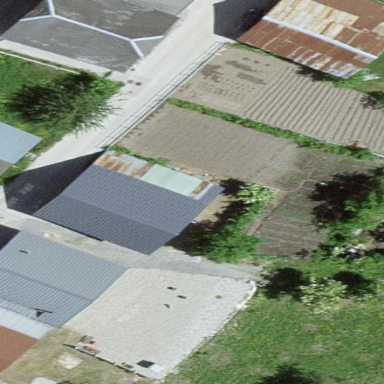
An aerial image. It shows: Simple house.